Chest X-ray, AP view. Patient: 75 years old, sex F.
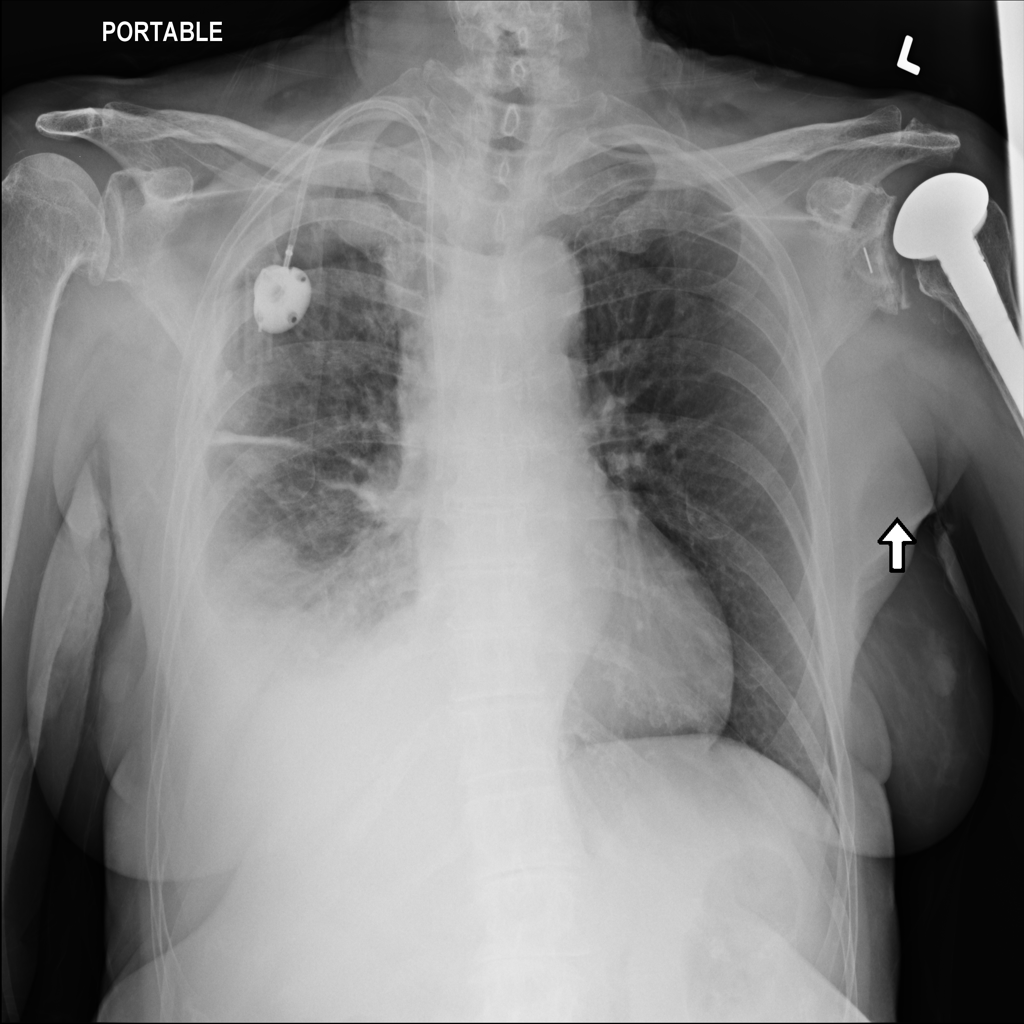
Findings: Atelectasis, Effusion, Infiltration